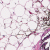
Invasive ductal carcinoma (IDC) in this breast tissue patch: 0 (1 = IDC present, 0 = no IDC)